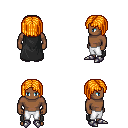
a pixel art fantasy rpg character, male body template, human, dark skin, black cape, white pants, light blonde pageboy hairstyle, metal boots, four views (front, back, left, right), 2x2 character sprite sheet, small pixel art, hard edges, no anti-aliasing